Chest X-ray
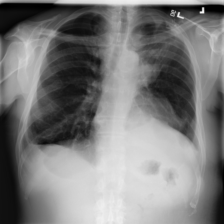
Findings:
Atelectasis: negative
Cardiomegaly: negative
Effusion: negative
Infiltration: negative
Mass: negative
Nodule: negative
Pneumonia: negative
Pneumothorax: negative
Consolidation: positive
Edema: negative
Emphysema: negative
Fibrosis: negative
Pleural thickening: negative
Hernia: negative